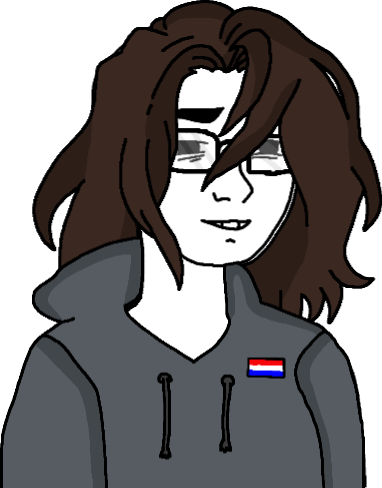
Label: 5_Twinkjak